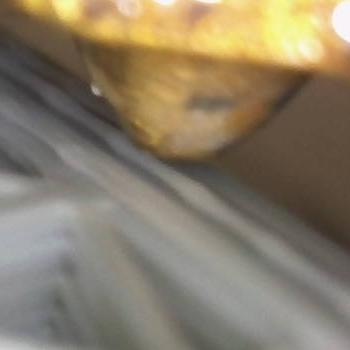
Flow rate: 42%